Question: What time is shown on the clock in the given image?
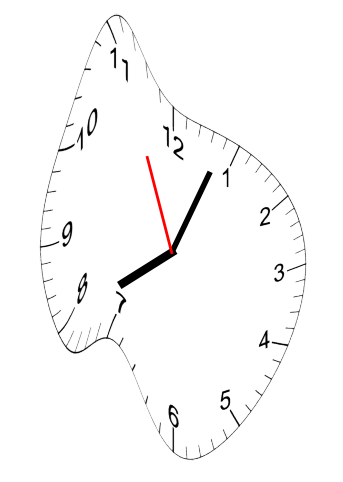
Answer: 08:03:56